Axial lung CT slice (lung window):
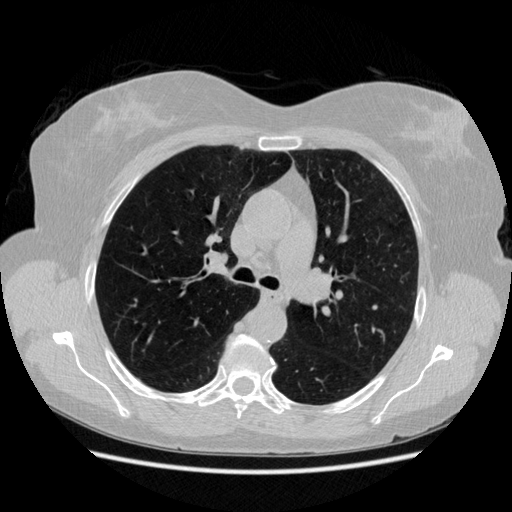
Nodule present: no